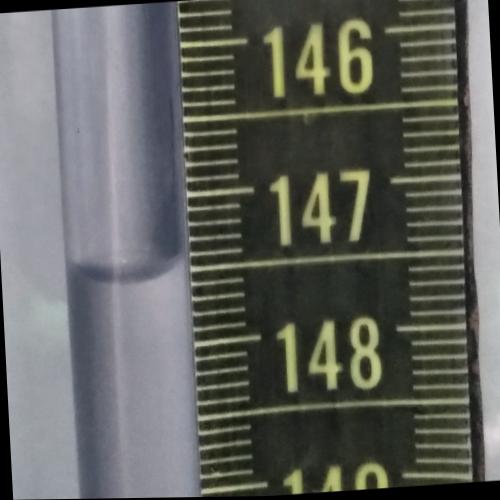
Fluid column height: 147.5 cm